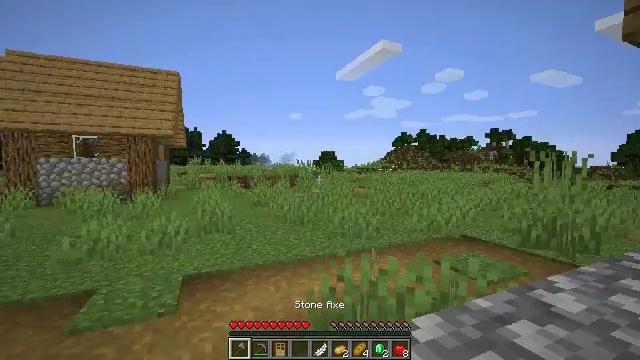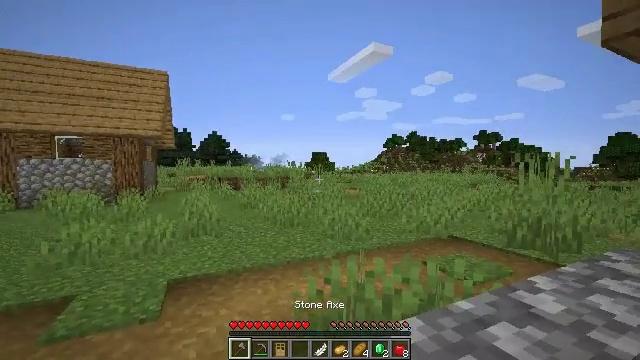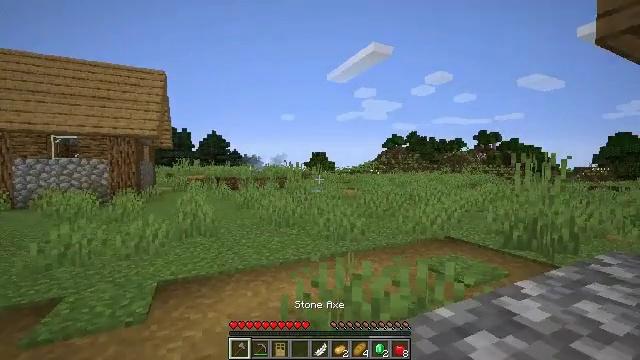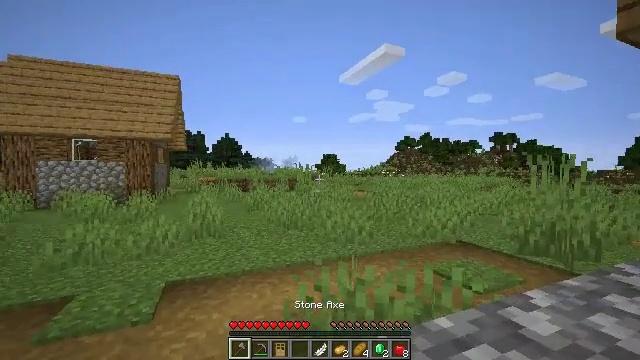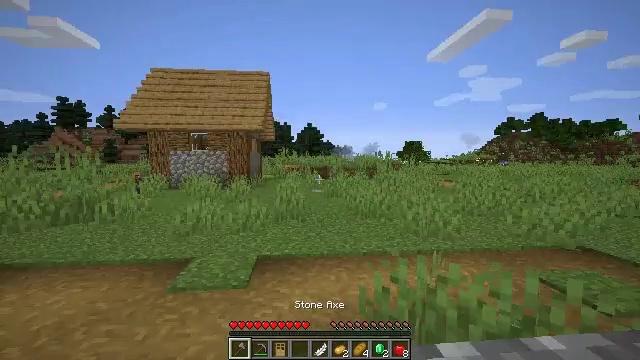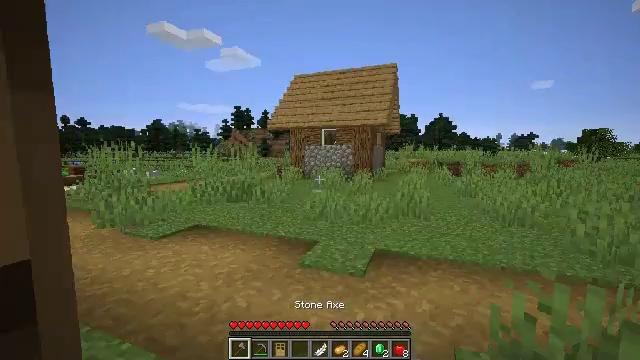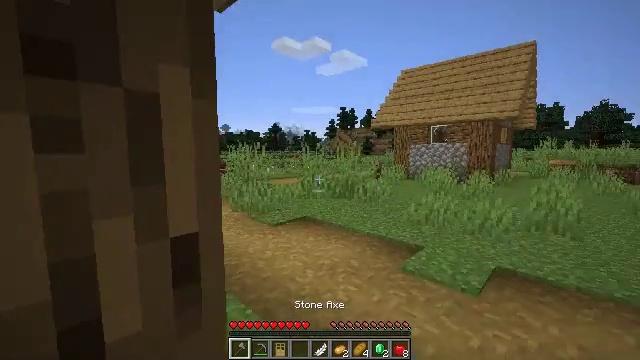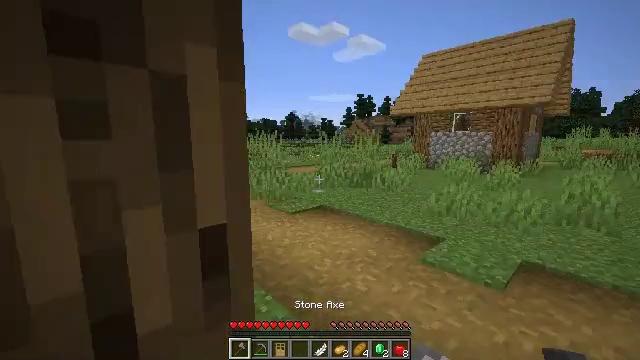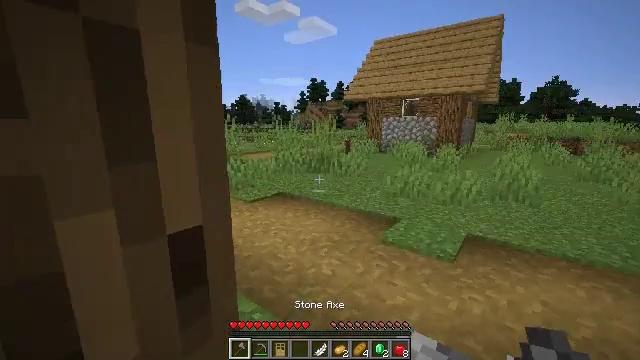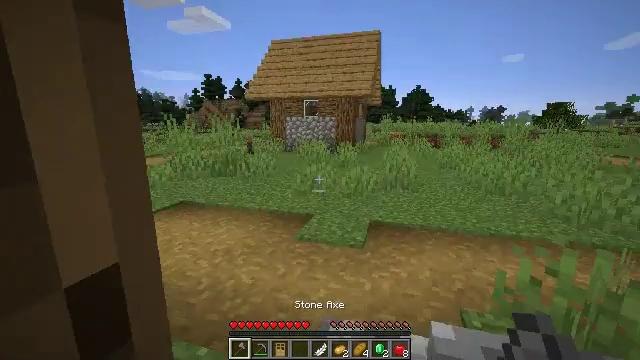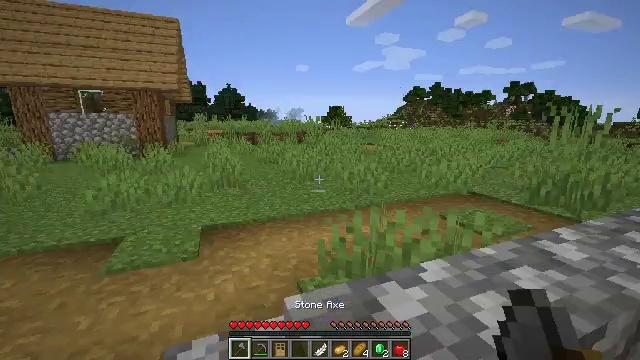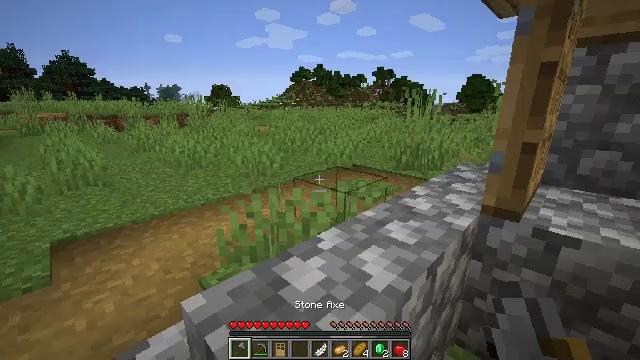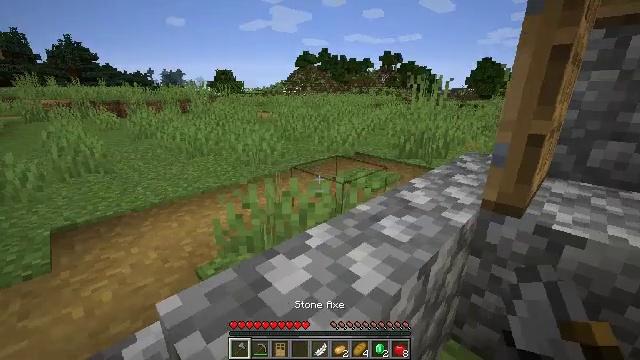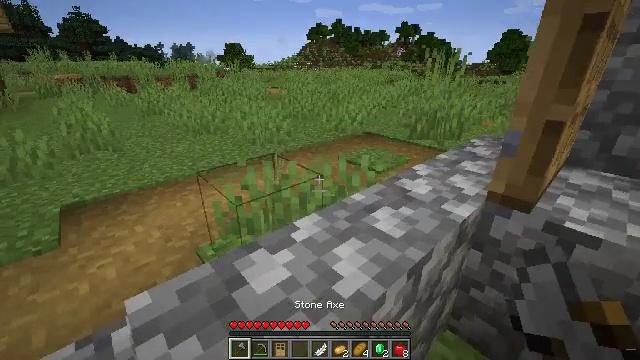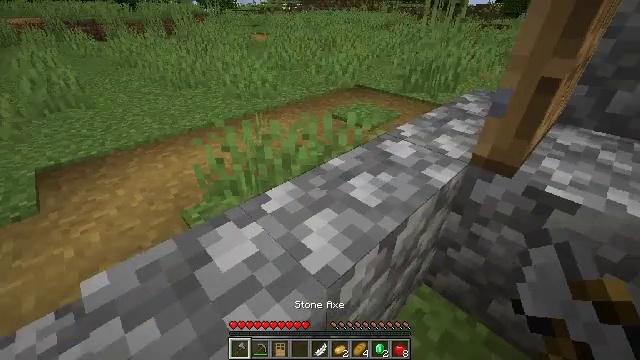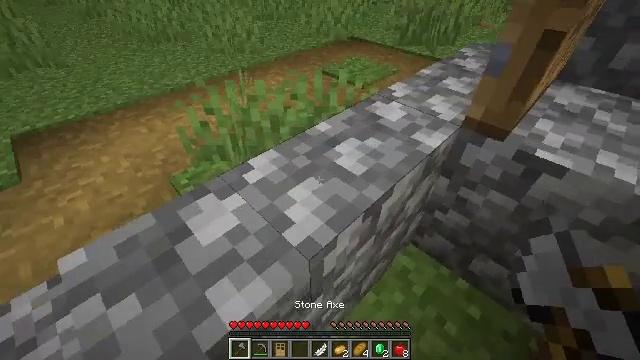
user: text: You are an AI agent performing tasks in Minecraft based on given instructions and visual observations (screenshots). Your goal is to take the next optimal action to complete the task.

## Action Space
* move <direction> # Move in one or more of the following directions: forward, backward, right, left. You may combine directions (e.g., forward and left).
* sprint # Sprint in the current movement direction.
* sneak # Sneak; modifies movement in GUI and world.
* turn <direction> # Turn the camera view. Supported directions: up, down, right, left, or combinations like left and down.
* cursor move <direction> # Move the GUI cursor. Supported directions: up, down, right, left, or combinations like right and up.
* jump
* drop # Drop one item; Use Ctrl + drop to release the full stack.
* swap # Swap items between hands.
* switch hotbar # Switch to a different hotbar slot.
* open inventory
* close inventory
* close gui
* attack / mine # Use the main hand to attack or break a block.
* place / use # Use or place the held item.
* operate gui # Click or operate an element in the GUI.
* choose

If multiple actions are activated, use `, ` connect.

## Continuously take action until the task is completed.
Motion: motion action
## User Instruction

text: Collect the composter for reuse.
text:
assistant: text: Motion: move forward, turn right
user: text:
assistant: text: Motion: move forward
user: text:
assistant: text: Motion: move forward, turn left
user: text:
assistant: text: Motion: move forward, turn left and down
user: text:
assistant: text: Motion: move forward, turn left and down
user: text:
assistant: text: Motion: move forward, turn left
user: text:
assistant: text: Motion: move forward, turn left and down
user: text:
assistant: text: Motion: move forward, turn right and down
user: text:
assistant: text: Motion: move forward, turn right
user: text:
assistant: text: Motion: move forward, turn right
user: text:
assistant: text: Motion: move forward, turn right and down
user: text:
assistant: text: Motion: move forward, turn left and down
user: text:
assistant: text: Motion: move forward, turn left and down
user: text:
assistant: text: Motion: move forward, turn right and down
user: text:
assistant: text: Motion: move forward, turn right and down
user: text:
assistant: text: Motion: move forward, turn down
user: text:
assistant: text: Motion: move forward, turn left and down
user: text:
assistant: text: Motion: move forward, turn left and down, switch to hotbar 2
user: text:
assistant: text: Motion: move forward, turn left and down, attack / mine, switch to hotbar 2
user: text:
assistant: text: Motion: move forward, turn left and down
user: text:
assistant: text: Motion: move forward, turn left
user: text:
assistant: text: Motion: move forward, attack / mine
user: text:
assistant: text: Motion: attack / mine
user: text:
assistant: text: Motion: no_op
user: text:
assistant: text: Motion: no_op
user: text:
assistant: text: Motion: no_op
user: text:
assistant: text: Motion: no_op
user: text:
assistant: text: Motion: no_op
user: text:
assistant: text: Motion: no_op
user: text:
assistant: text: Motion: no_op